Interaction volume radius: 5 \u00c5
Interaction volume height: 30 \u00c5
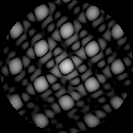
Disorder parameter: 0.06562